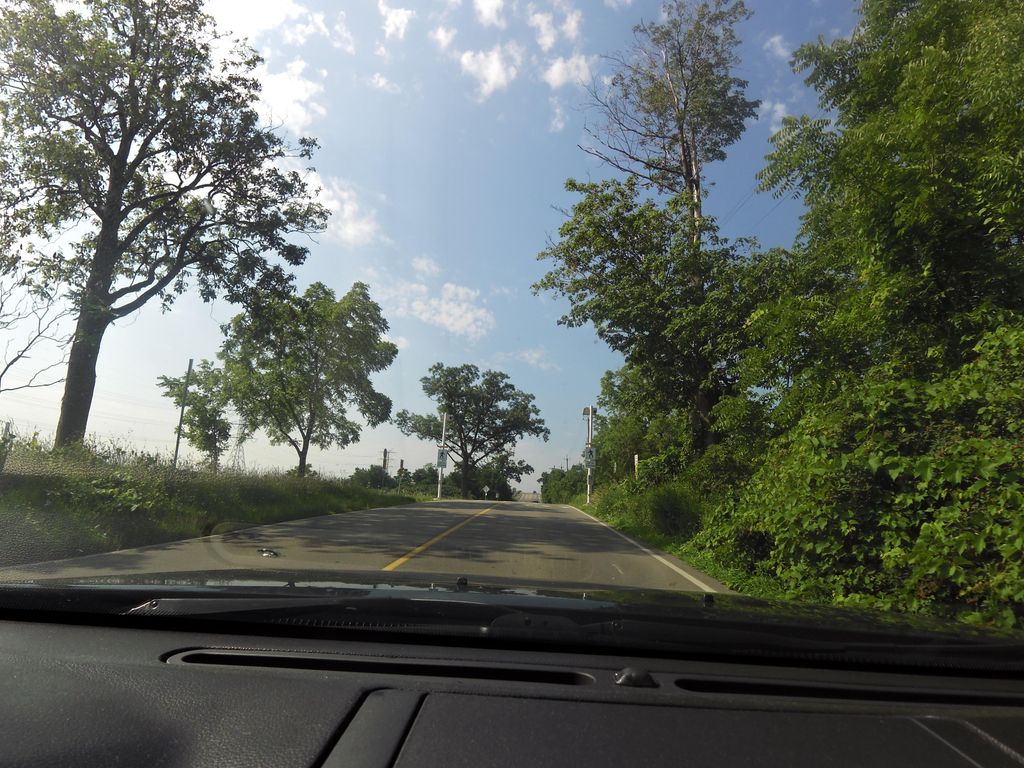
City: hamilton